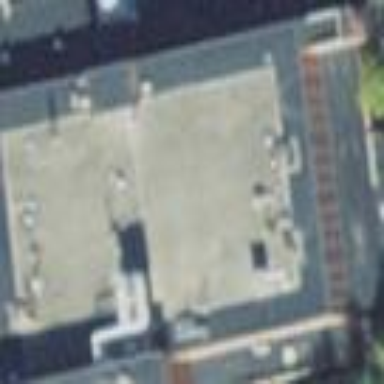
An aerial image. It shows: Part of building.